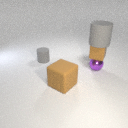
small gray rubber cylinder behind large brown rubber cube